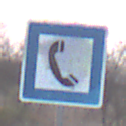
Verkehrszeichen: Fernsprecher
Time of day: SunriseSunset
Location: Outdoor (Nature)
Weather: Clear
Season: NotSpecified
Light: Natural